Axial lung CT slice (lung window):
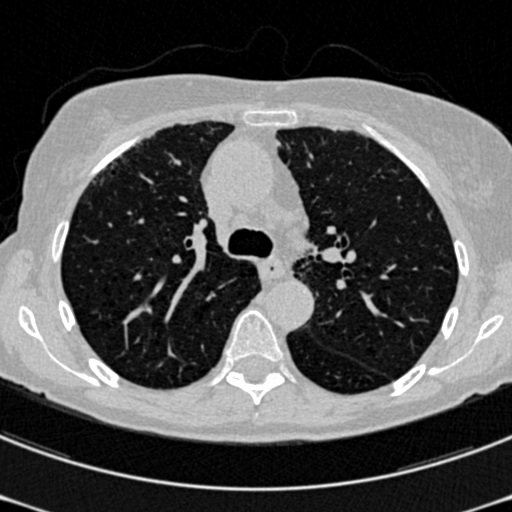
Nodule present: no